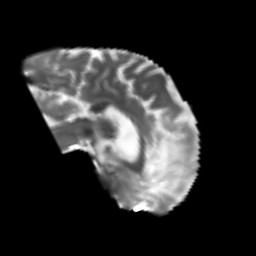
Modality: T2w
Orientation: sagittal
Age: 60
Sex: male
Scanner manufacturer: siemens
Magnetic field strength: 3 T
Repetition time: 4.987 s
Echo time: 0.0792 s